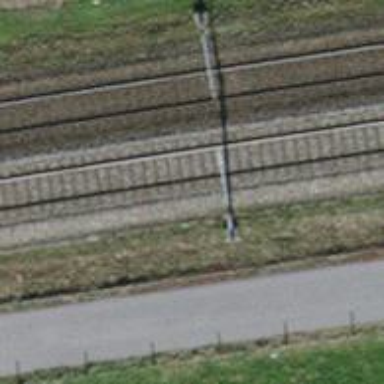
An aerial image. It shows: Railway milestone.